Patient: sex F, age 52
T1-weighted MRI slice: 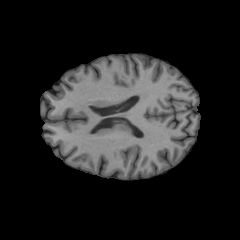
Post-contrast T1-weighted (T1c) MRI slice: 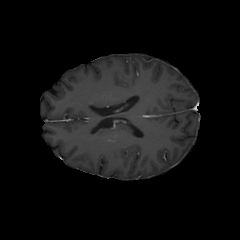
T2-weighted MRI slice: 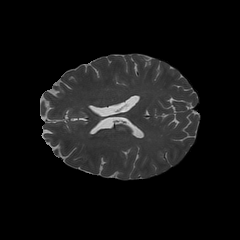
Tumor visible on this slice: yes
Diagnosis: Glioblastoma, IDH-wildtype
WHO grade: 4